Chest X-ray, PA view. Patient: 23 years old, sex M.
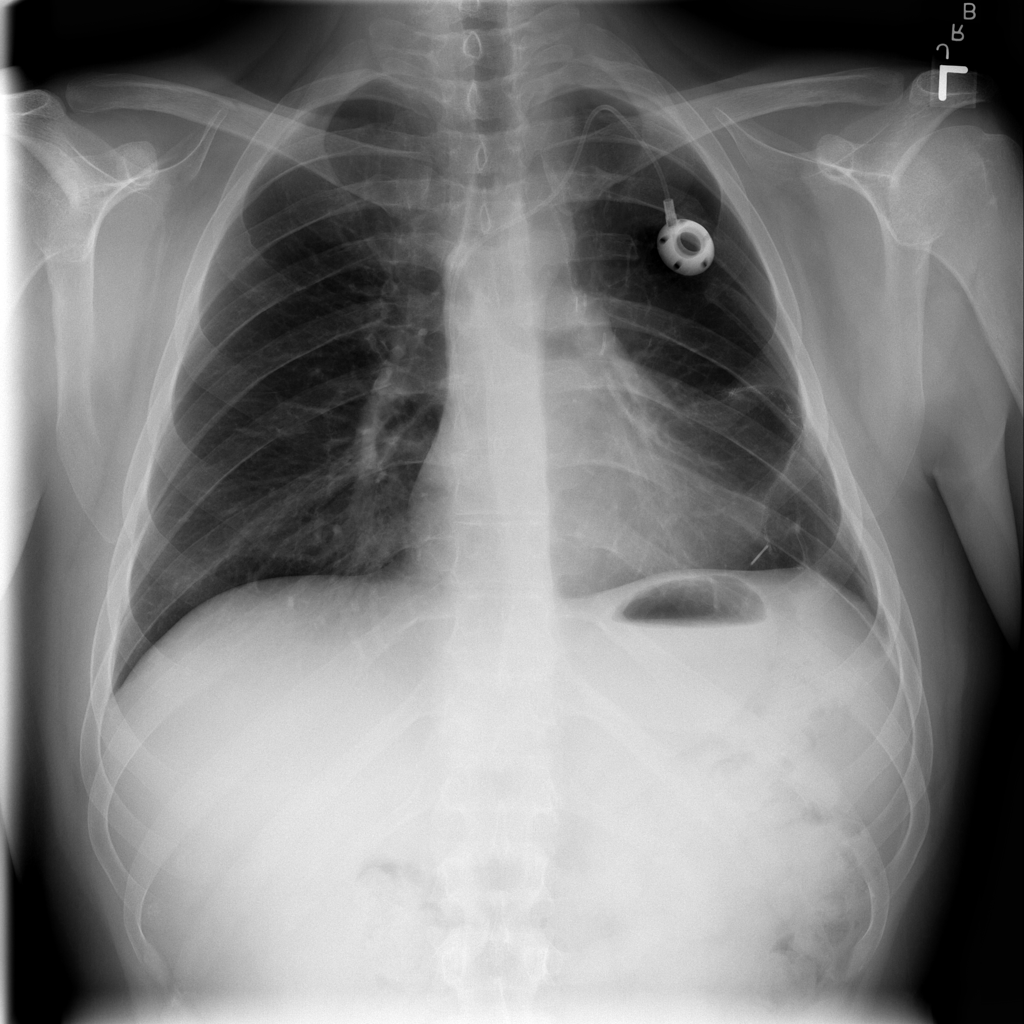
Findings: No Finding